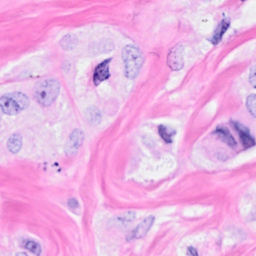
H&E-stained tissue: Breast